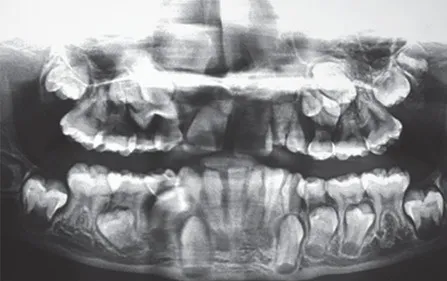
Orthopantogram showing two rows of teeth in upper and lower jaw.
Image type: radiology (x_ray)